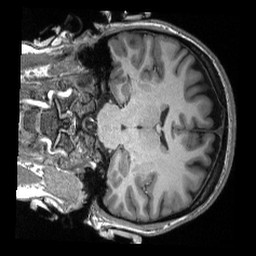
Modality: T1w
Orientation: coronal
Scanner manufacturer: siemens
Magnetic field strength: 3 T
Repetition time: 2.3 s
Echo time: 0.00308 s